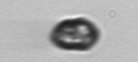
Label: Dinophyceae